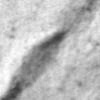
Label: no_change